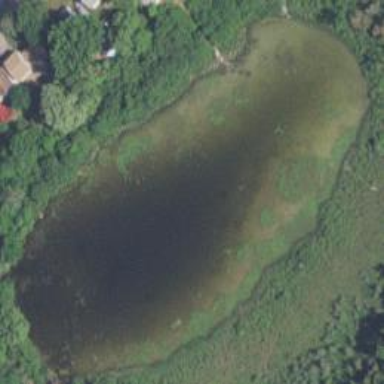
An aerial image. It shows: Peaceful pond surrounded by nature.